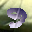
Label: 9